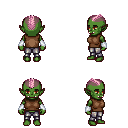
a pixel art fantasy rpg character, female body template, orc, green skin, brown sleeveless shirt, metal pants, pink short mohawk hairstyle, white cloth bracers, four views (front, back, left, right), 2x2 character sprite sheet, small pixel art, hard edges, no anti-aliasing